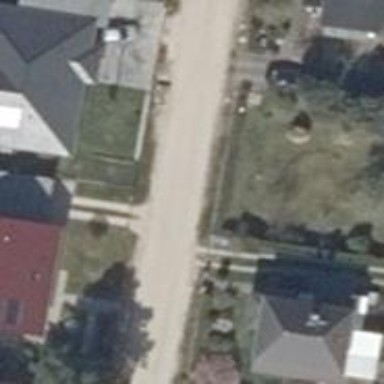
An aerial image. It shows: Driveway leading to service road.